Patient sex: M
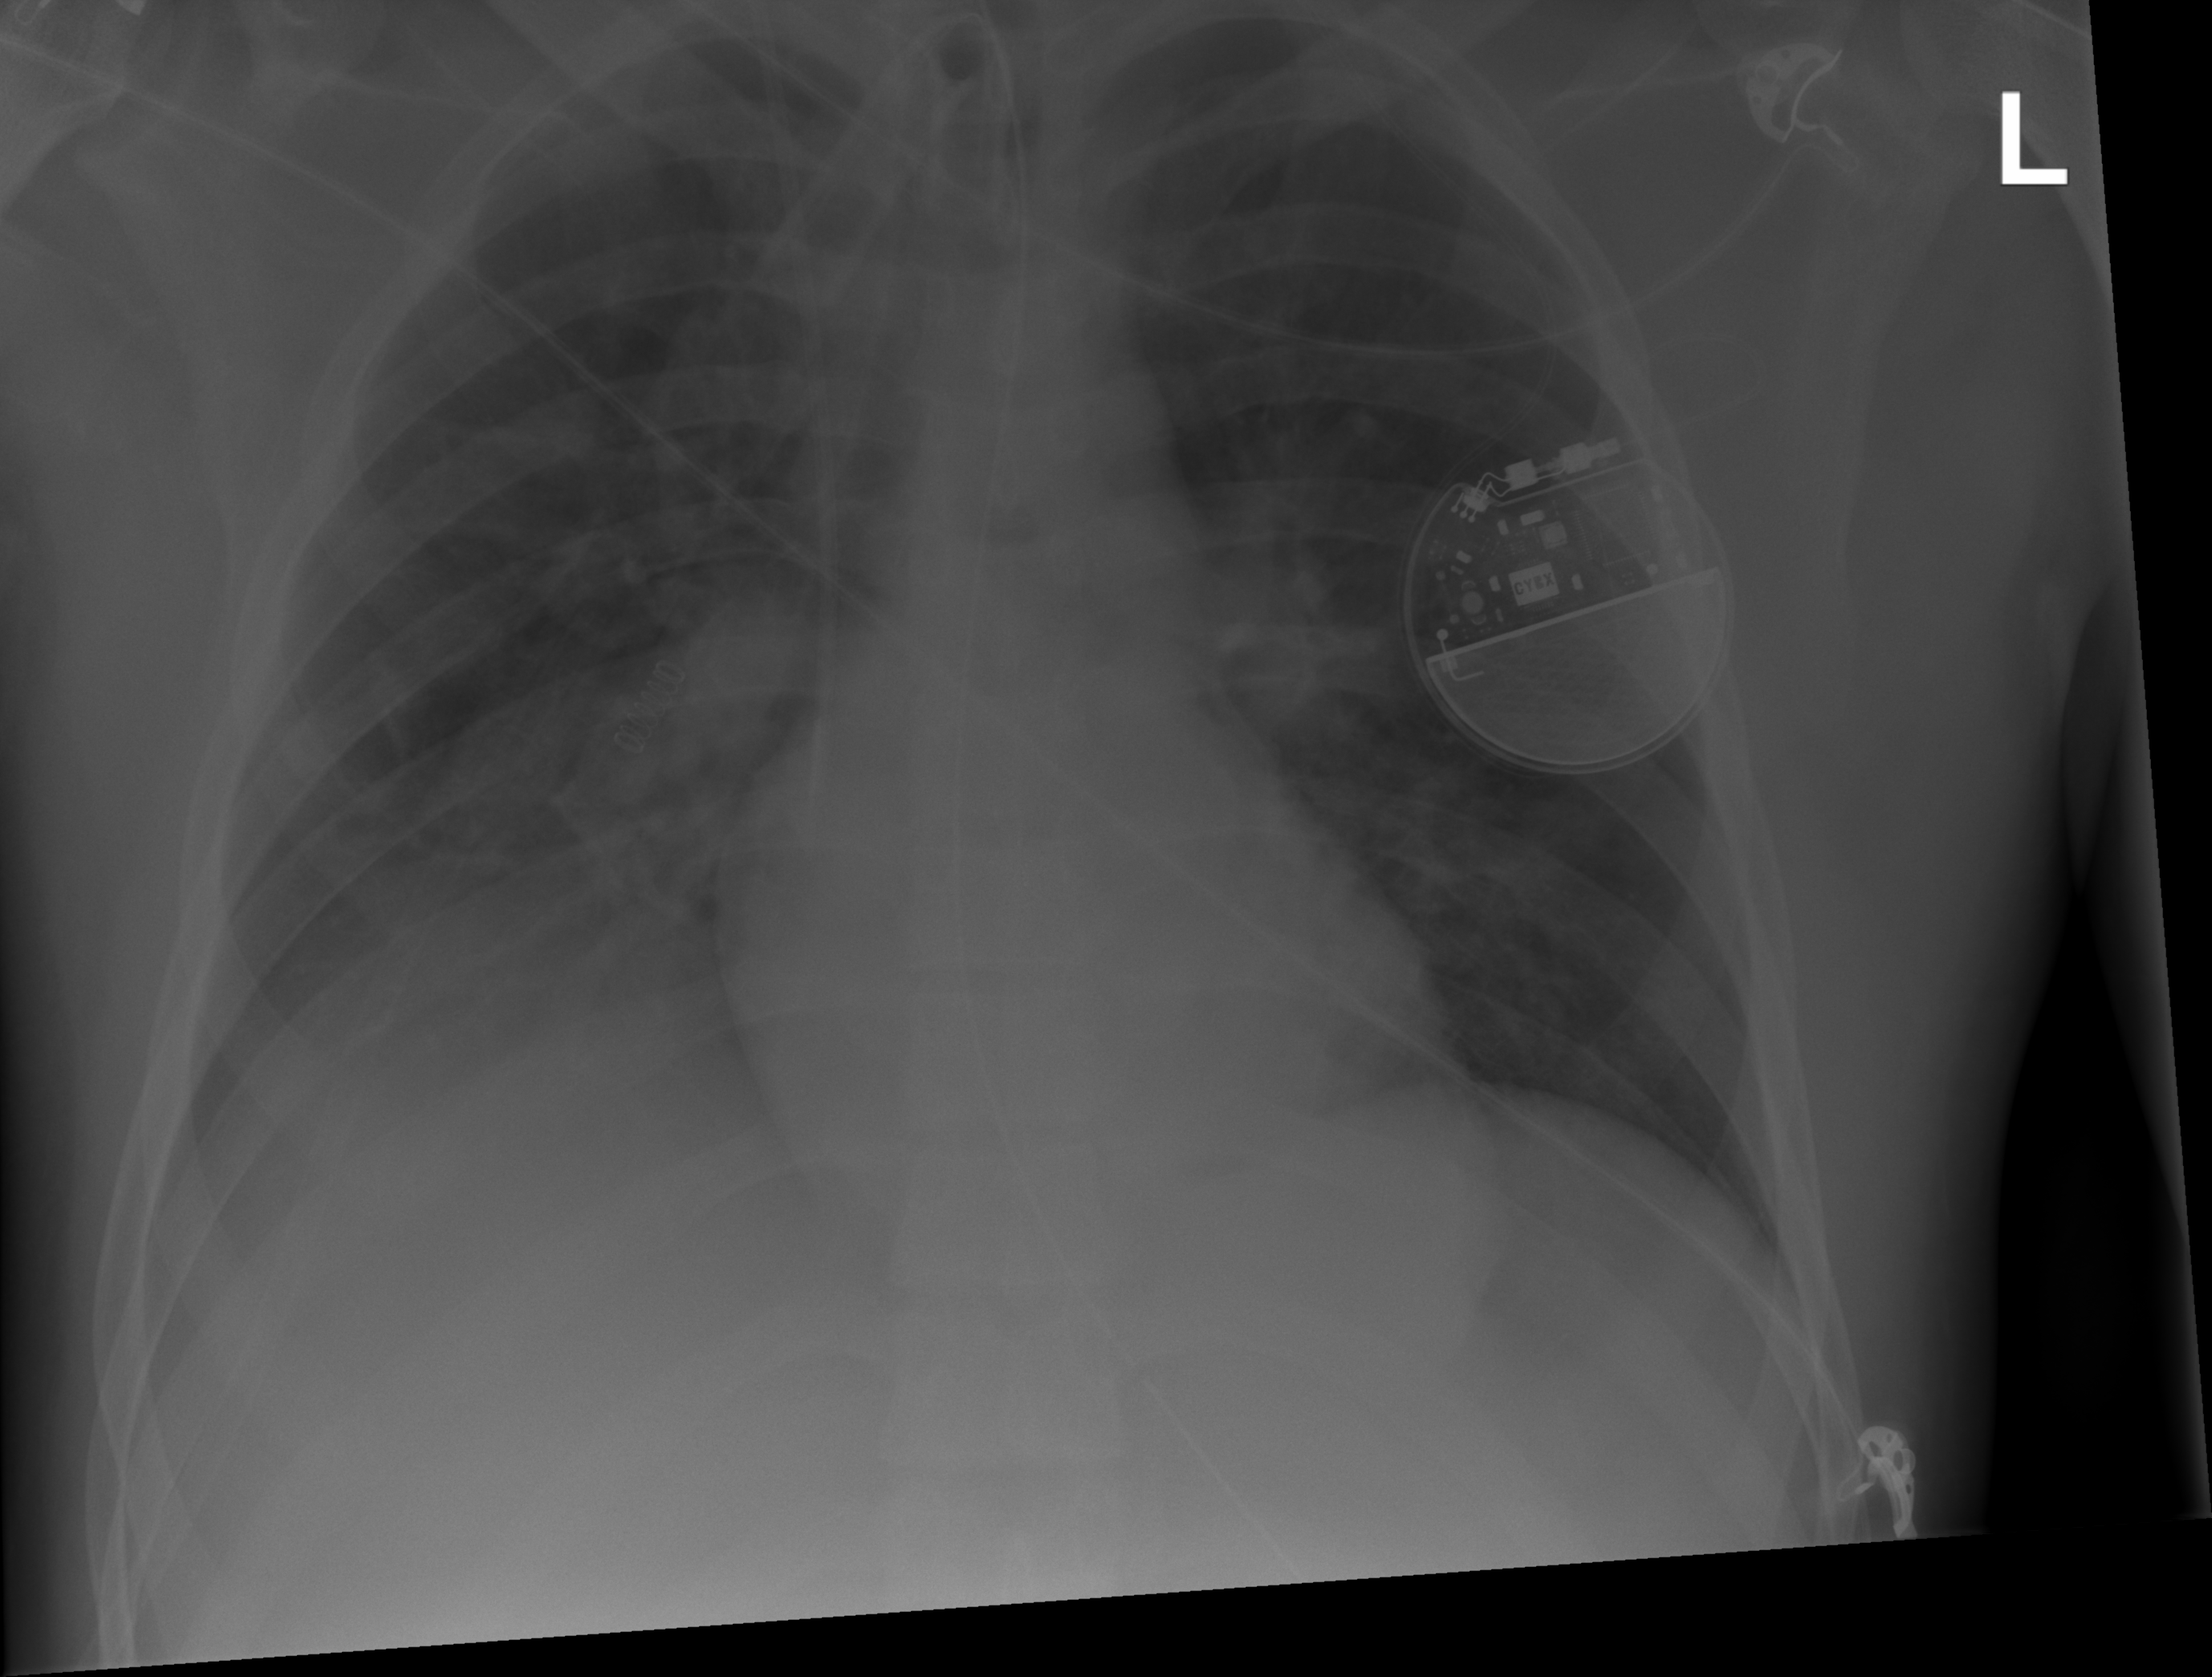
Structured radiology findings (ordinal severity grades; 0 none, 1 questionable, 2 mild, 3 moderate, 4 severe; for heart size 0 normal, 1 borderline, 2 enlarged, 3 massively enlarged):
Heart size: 0
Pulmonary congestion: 0
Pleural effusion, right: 2
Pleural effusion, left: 0
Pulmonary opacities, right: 2
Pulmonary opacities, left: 0
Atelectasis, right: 0
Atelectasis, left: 0